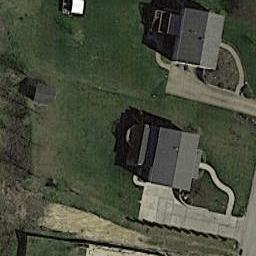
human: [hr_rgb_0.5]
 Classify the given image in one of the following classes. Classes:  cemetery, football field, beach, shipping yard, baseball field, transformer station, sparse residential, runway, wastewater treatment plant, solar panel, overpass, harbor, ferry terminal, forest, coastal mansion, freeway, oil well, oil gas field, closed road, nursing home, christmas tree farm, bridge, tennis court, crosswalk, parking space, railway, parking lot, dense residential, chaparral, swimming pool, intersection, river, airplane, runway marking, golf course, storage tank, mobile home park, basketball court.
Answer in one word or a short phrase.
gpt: sparse residential